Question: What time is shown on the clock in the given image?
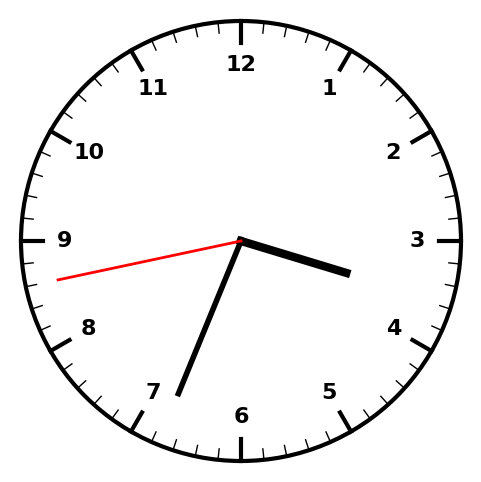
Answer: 03:33:43